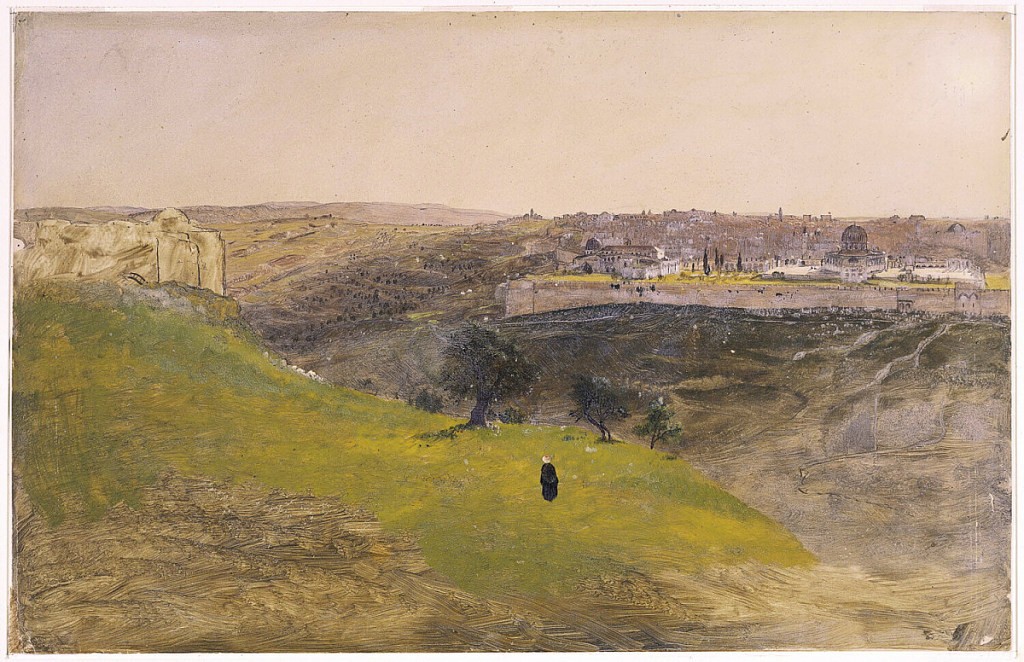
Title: Jerusalem from the Mount of Olives, Part One
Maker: Frederic Edwin Church, American, 1826–1900
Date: March–April 1868
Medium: Brush and oil paint, pen and black ink, graphite on off-white paperboard
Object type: Drawing
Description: Landscape study showing a view of Jerusalem from the Mount of Olives. A loosely rendered, grassy hill extends across the foreground and hosts a solitary figure in draped clothing at lower center, standing beside three olive trees. At left, the facade and dome of what is likely Dominus Flevit Church is left largely unrendered. Across a dark green declivity in the middle distance (which hosts the Garden of Gethsemane), the walls of Jerusalem rise abruptly, with the Temple Mount prominently visible at right. The Al-Aqsa Mosque beside is also visible, in the middle distance at center. An amalgamated mass of buildings that comprise the city extend into the background at right, while rural, rolling countryside is visible at left. The sun shines through the thick atmosphere at upper right, illuminating the sky in a light orange glow.